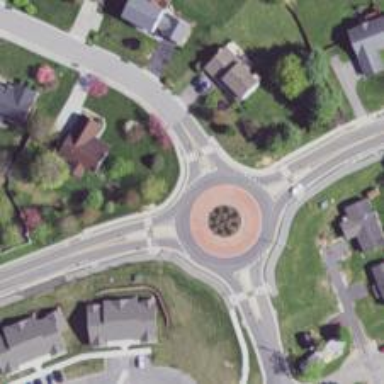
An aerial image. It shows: Roundabout at tertiary road junction.